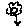
Label: flower